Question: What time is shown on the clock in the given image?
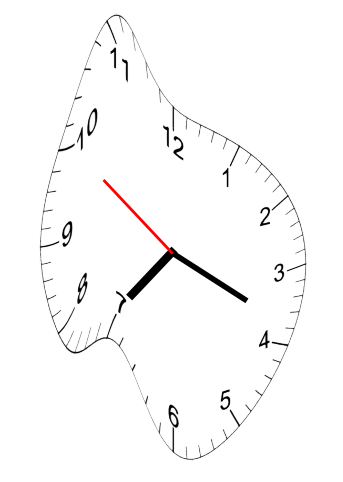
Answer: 07:18:50